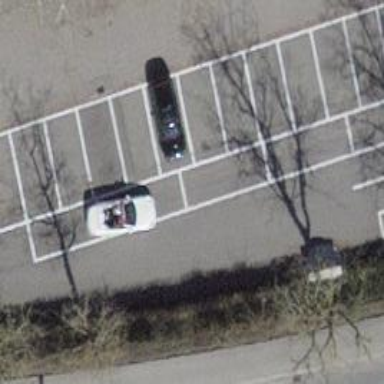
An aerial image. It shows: Asphalt parking aisle road.